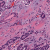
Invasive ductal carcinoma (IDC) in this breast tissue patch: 1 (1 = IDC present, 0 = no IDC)